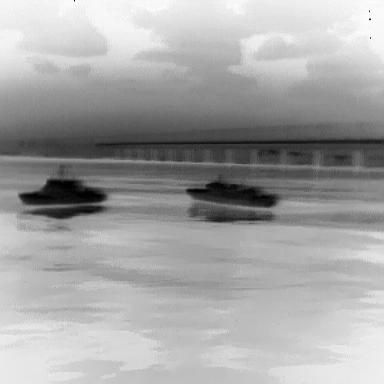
There are two warships in the infrared image.